Field crop: maize
Growth stage: 2
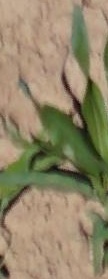
Species: maize